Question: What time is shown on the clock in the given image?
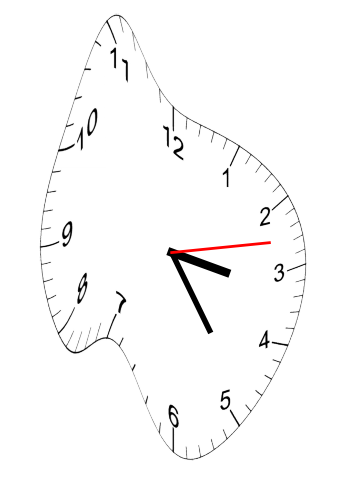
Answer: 03:24:13